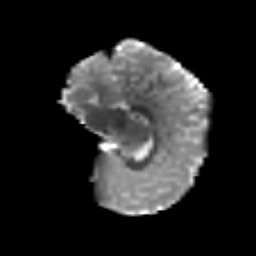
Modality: T2w
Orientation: sagittal
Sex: female
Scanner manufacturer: siemens
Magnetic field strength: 3 T
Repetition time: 5 s
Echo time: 0.071 s